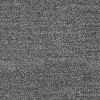
Atmospheric dust classification: dusty